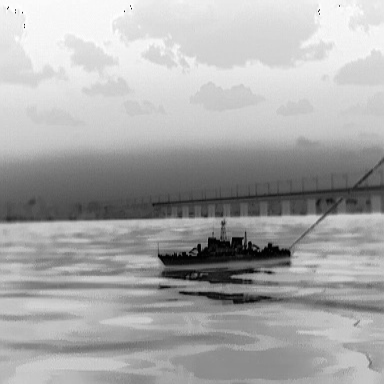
There is a warship in the infrared image.